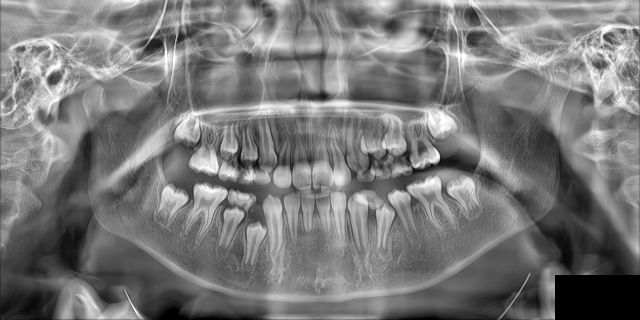
adult